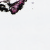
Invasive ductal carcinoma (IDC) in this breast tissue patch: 0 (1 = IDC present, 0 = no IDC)